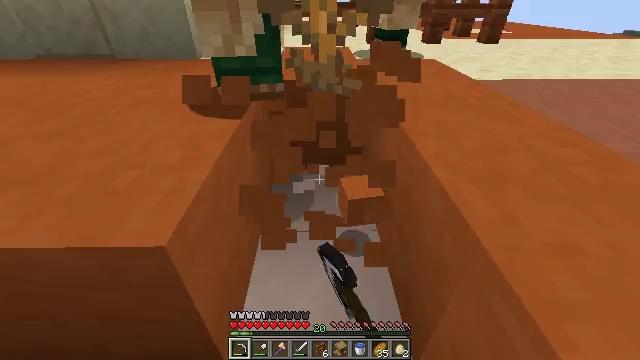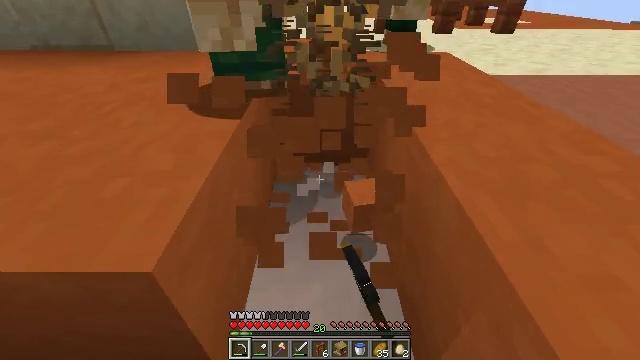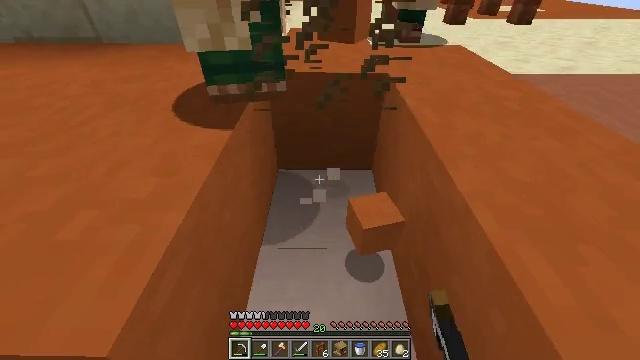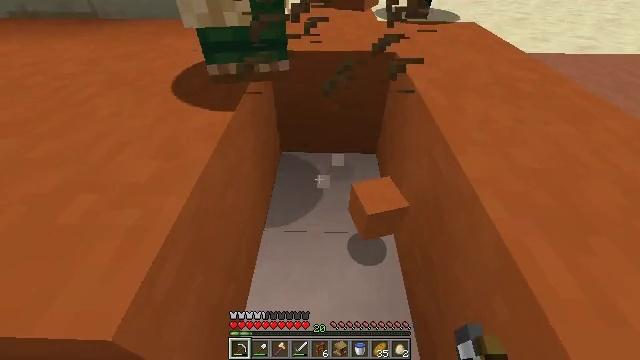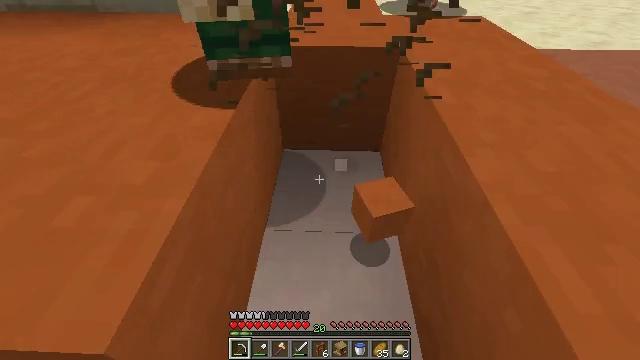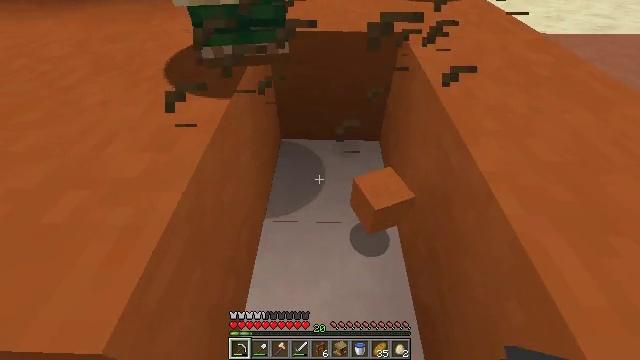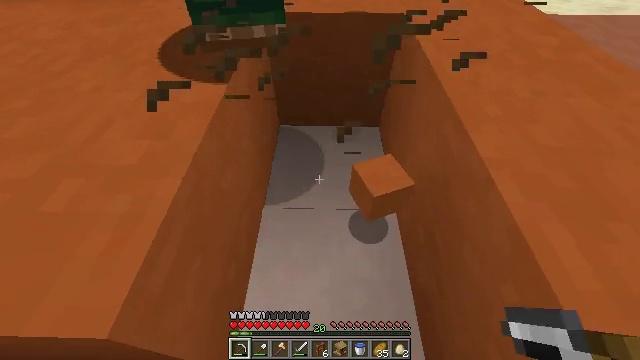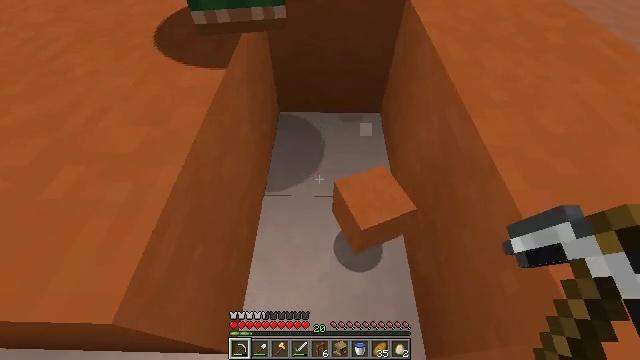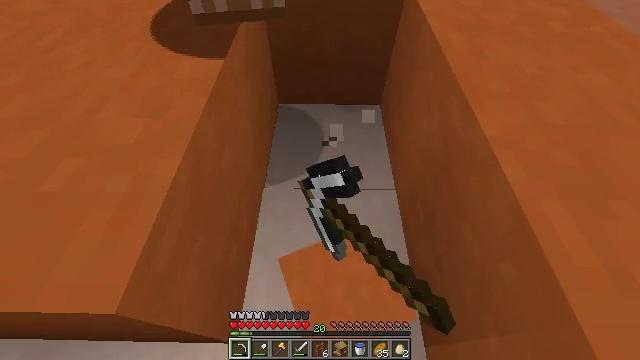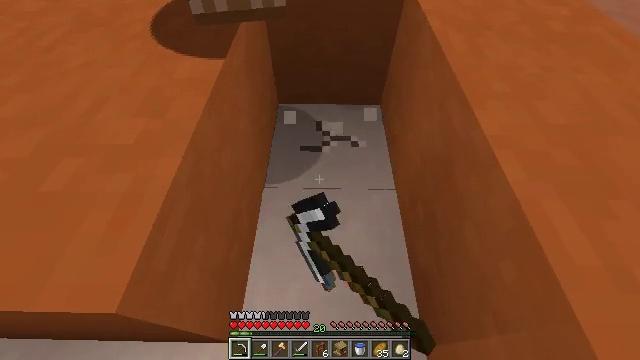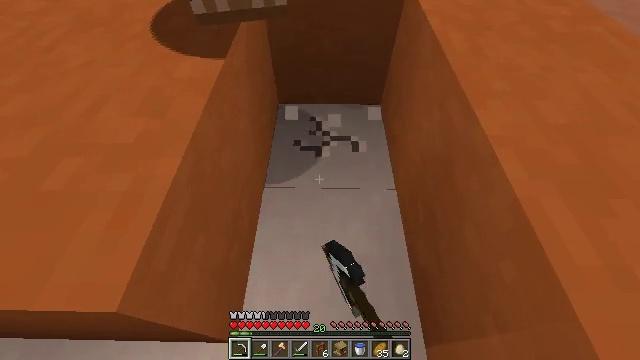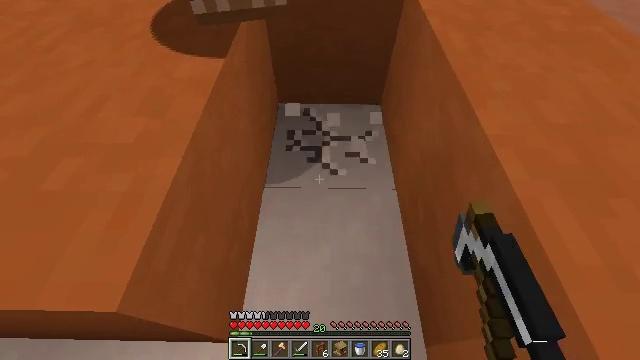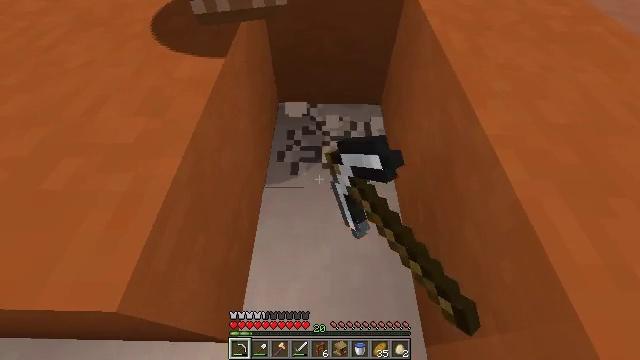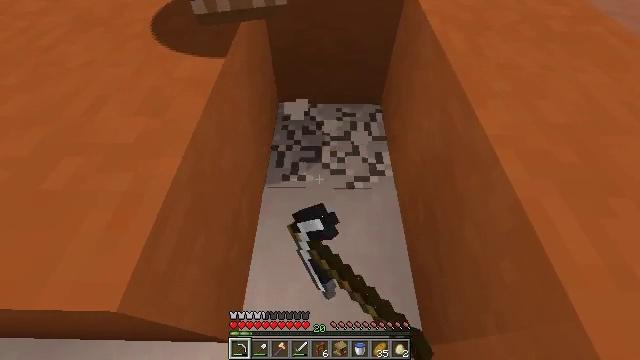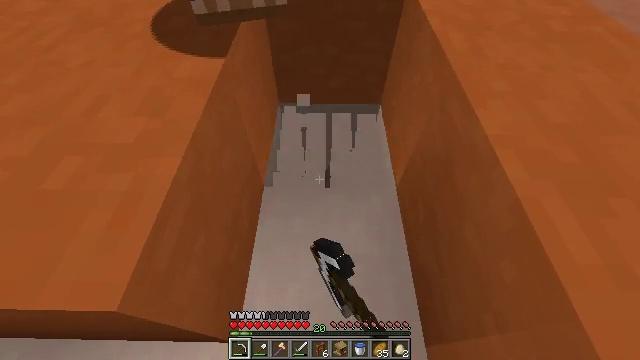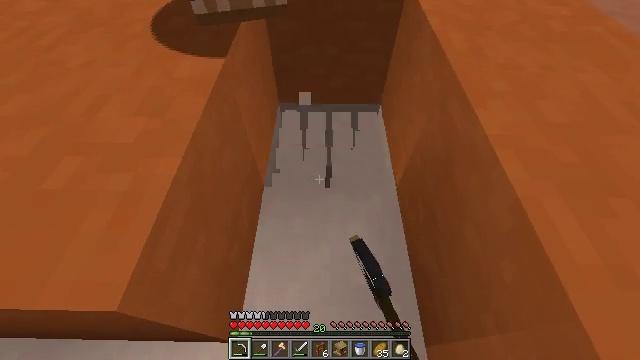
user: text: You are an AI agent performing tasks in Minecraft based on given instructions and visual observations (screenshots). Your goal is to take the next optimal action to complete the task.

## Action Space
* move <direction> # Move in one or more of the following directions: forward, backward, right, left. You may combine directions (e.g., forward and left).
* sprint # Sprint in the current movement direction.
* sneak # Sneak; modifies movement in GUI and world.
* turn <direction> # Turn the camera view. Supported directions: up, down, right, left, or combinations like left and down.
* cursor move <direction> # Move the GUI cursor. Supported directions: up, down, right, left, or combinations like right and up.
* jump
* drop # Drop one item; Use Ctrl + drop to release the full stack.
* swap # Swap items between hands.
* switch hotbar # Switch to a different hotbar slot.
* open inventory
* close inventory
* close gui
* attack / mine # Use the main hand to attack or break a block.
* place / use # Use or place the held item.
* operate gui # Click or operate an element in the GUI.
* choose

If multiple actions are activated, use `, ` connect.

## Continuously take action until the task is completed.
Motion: motion action
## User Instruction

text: Break the white terracotta block.
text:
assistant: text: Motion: move forward, turn left and down
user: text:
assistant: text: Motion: turn down
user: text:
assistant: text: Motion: turn down
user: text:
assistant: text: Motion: turn down
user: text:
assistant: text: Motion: turn down
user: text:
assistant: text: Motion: turn down
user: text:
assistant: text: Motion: turn down, attack / mine
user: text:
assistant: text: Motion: turn down, attack / mine
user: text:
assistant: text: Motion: attack / mine
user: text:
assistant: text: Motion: attack / mine
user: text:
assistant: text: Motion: attack / mine
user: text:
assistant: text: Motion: attack / mine
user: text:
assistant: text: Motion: attack / mine
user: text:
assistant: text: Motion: attack / mine
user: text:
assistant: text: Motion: attack / mine
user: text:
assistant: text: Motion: attack / mine
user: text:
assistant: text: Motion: attack / mine
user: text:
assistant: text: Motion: attack / mine
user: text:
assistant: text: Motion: attack / mine